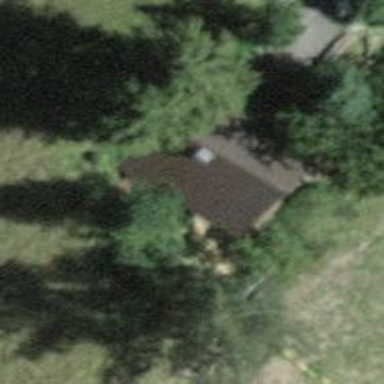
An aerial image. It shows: Cabin is depicted in the image.